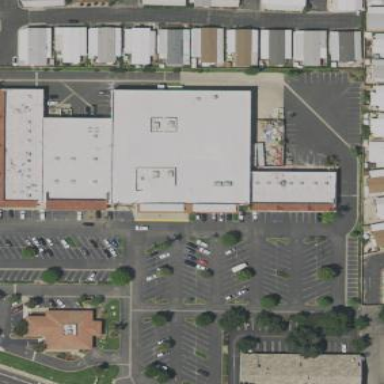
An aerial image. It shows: Retail building.